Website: lowes
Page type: cart
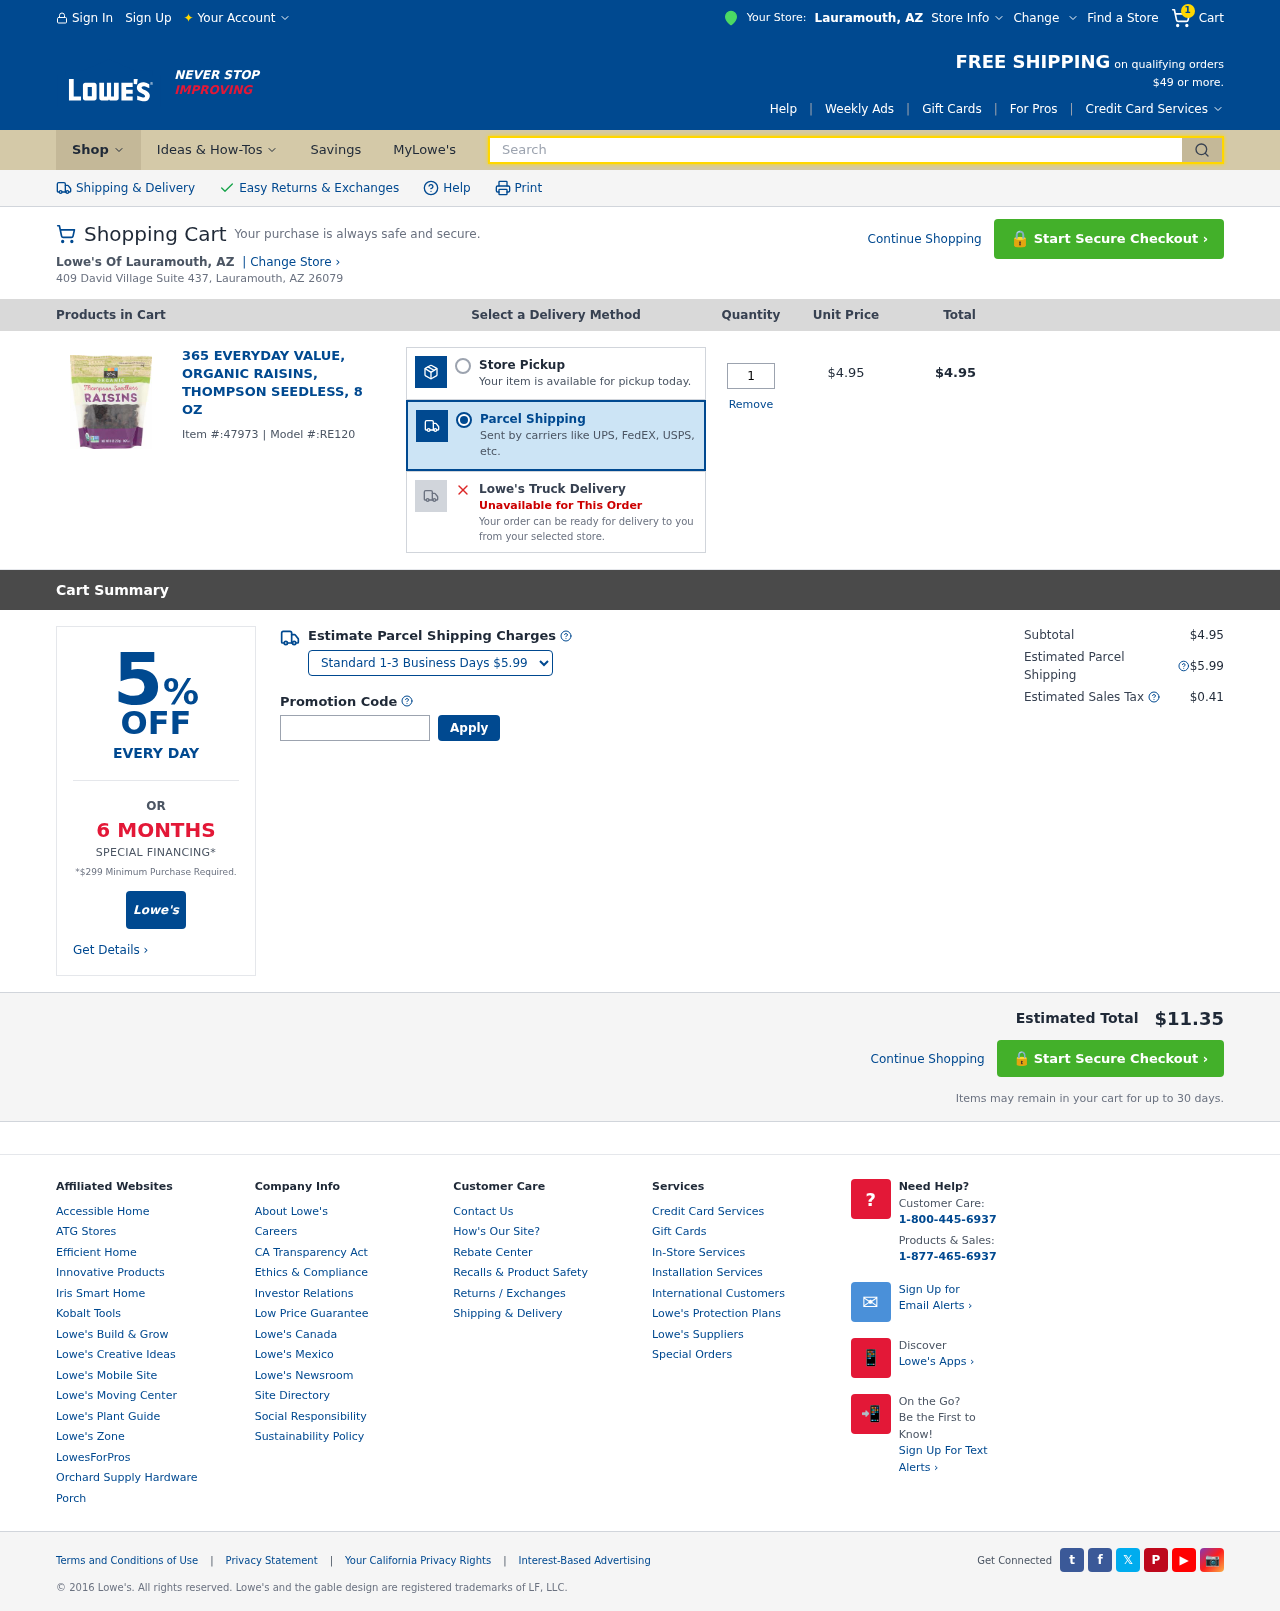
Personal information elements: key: PII_CITY
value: Lauramouth
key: PII_STATE_ABBR
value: AZ
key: PII_STREET
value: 409 David Village Suite 437
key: PII_CITY_STATE_ZIP
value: Lauramouth, AZ 26079
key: PII_PROMO_CODE
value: WELCOME98
Product elements: key: PRODUCT1_NAME
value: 365 Everyday Value, Organic Raisins, Thompson Seedless, 8 oz
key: PRODUCT1_PRICE
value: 4.95
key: PRODUCT1_QUANTITY
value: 1
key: PRODUCT1_ITEM_ID
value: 47973
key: PRODUCT1_MODEL_ID
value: RE120
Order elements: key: ORDER_NUM_ITEMS
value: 1
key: ORDER_ITEM_TOTAL
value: $4.95
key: ORDER_SUBTOTAL
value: $4.95
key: ORDER_SHIPPING_COST
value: $5.99
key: ORDER_TAX
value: $0.41
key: ORDER_TOTAL
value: $11.35
Search elements: key: HEADER_SEARCH
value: Search